Interaction volume radius: 5 \u00c5
Interaction volume height: 40 \u00c5
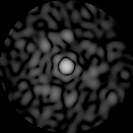
Disorder parameter: 0.8056